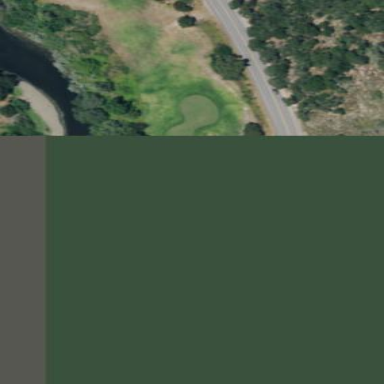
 with lush green grass covering the ground."